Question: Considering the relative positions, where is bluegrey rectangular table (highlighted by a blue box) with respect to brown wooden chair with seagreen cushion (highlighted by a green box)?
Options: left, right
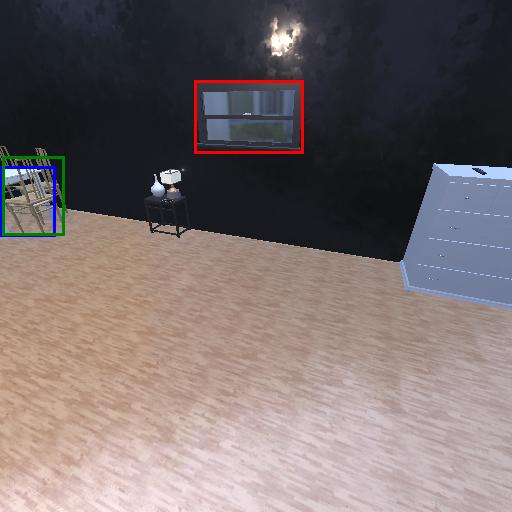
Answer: left